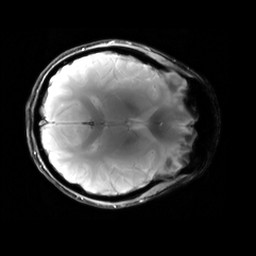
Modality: T2starw
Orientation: axial
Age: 20
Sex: female
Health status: healthy
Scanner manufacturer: siemens
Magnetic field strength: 3 T
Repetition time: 0.7 s
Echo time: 0.02 s